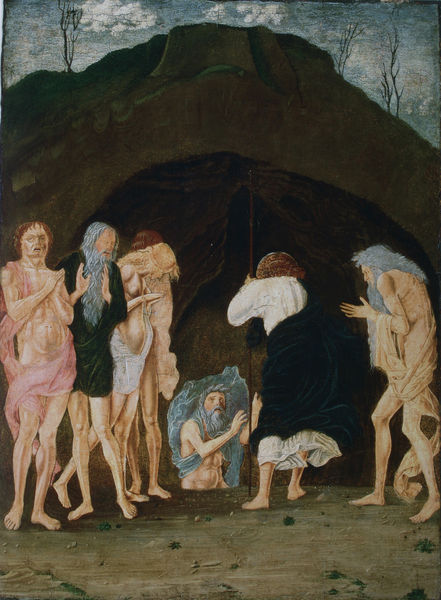
Titel: Christus in der Vorhölle
Künstler: Antonio da Pavia
Standort: Bologna
Institution: Pinacoteca Nazionale
Schlagwörter: akt, berg, blau, dunkel, felsen, gemälde, haut, himmel, mann, nackt, nackter, umhang, weiß, wolken, wunde, akte, bäume, frauen, grün, menschen, ocker, äste, braun, brust, busen, dunkelbraun, frau, grau, hell, hintergrund, kleid, männer, rücken, schwarz, gras, schal, schleier, tuch, malerei, alt, bart, bärte, arm, arme, falten, johannes, mensch, stehen, stein, trauer, vollbart, hände, erde, kalt, natur, zweige, boden, gewand, haare, halbfigur, stoff, tücher, pflanze, pflanzen, höhle, höle, renaissance, rosa, stock, engel, beine, brüste, füße, liebe, bogen, italien, stab, fels, gebirge, leer, figuren, angst, bauch, laken, nackte, warten, dünn, tor, unten, adam, barfuss, alter, dürr, greis, knochig, krank, lepra, lumpen, torbogen, moos, nakt, abgrund, rippen, furcht, beten, gebet, kunst, christus, grab, jesus, götter, hilfe, hölle, wanderer, flehen, grotte, florenz, bettler, heiliger, hirtenstab, taufe, heilung, kranke, hirte, weise, greise, auferstehung, lehen, heimsuchung, höhleneingang, erlösung, barfüssig, gerippe, mager, matsch, unterirdisch, rippe, einsiedler, wunder, auferweckung, lazarus, nackheit, geichter, neptun, sünder, hohle, nächstenliebe, kleif, vorhölle, aussetzige, buisen, hinabstieg, lebra, leprakranke, limbo, mos, purgatorium, ungebkleidet, öl auf holz, öl auf hholz